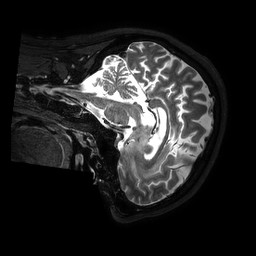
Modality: T2w
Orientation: sagittal
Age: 35
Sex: male
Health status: ill
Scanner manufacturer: philips
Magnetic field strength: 3 T
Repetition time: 3.5 s
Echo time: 0.3 s